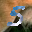
Label: 5